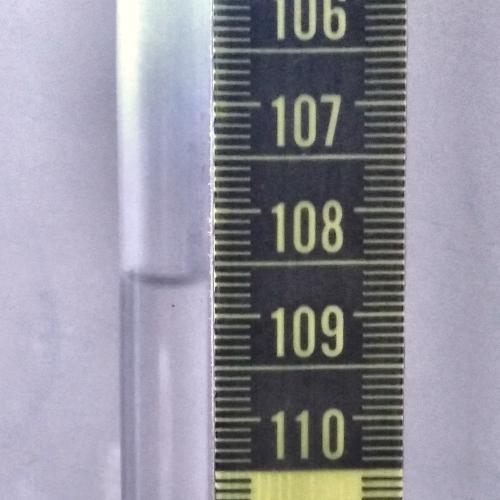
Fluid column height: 108.7 cm